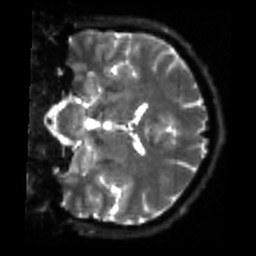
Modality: sbref
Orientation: coronal
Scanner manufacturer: siemens
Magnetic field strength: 3 T
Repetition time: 4 s
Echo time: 0.0594 s